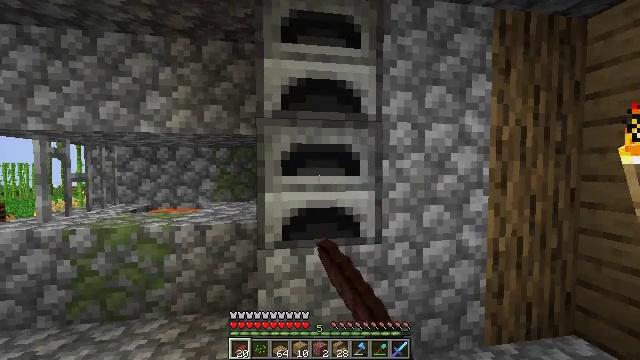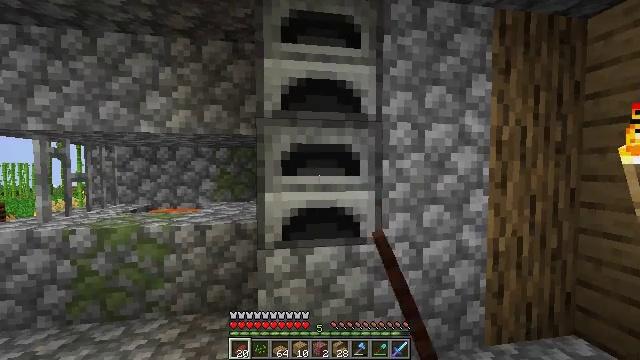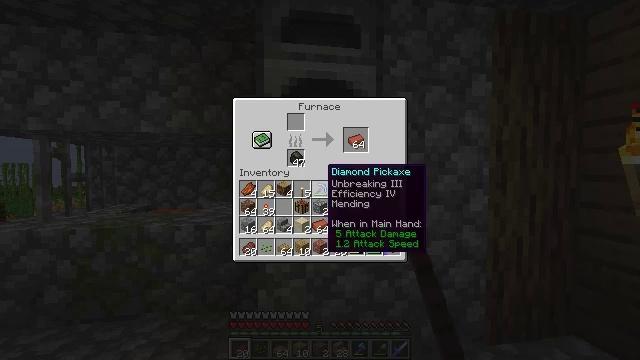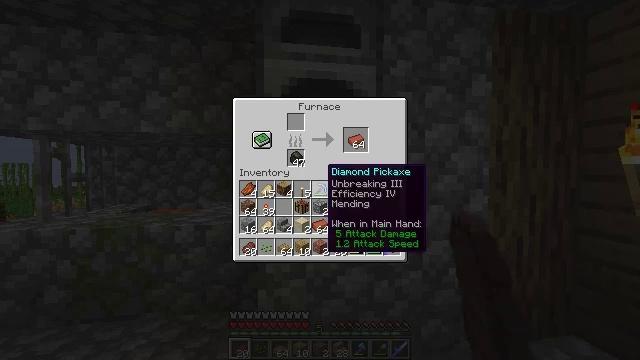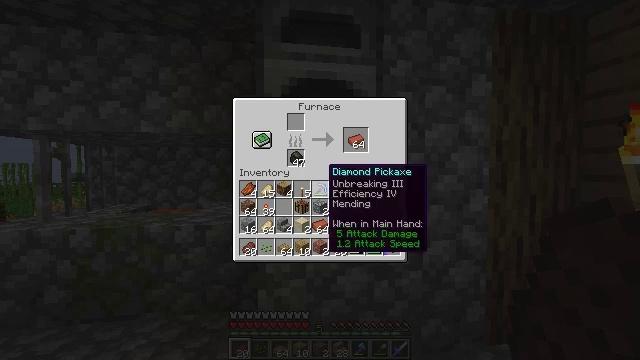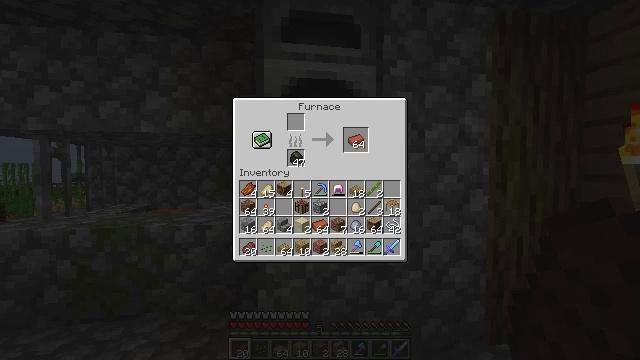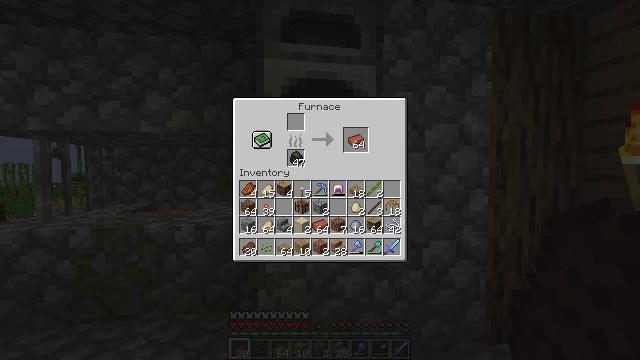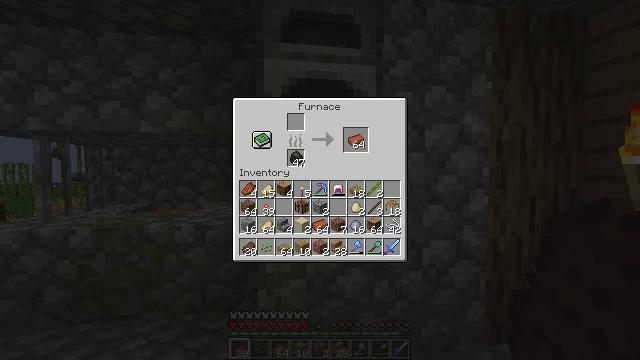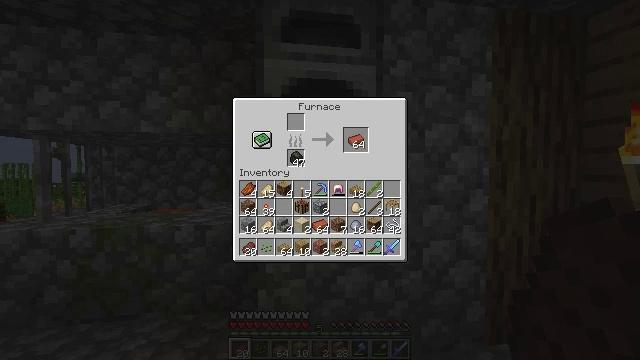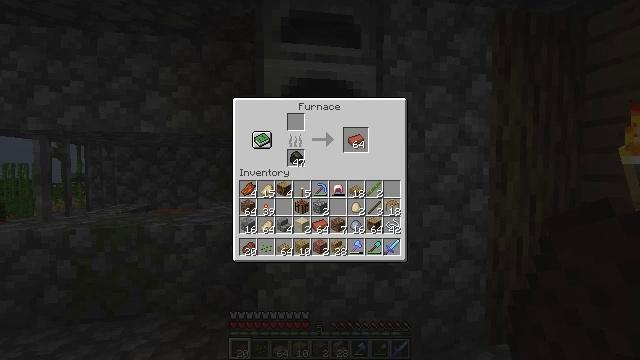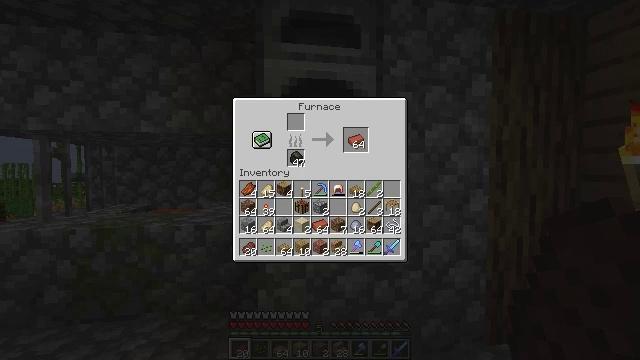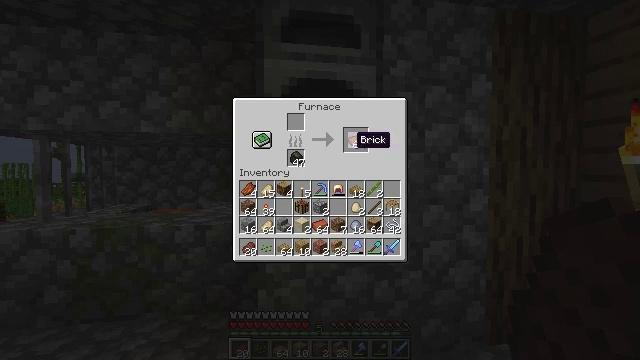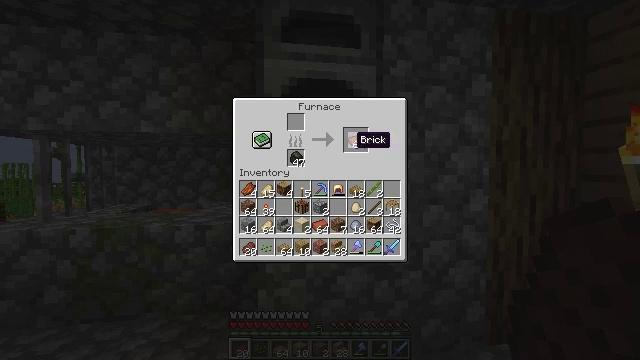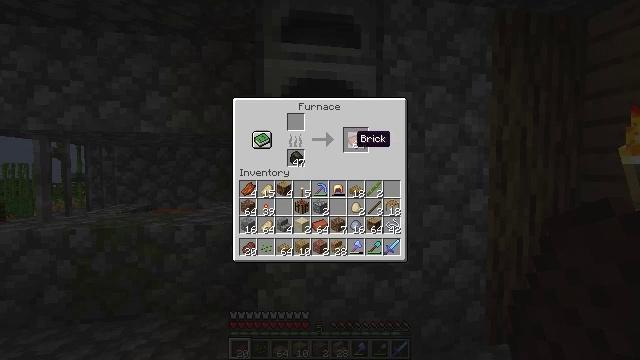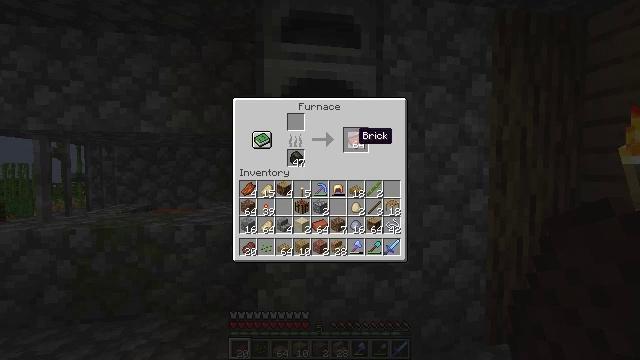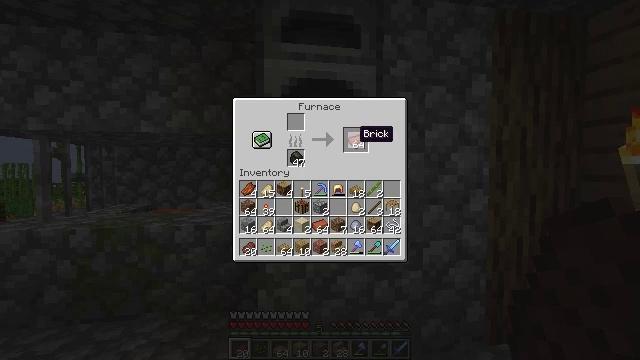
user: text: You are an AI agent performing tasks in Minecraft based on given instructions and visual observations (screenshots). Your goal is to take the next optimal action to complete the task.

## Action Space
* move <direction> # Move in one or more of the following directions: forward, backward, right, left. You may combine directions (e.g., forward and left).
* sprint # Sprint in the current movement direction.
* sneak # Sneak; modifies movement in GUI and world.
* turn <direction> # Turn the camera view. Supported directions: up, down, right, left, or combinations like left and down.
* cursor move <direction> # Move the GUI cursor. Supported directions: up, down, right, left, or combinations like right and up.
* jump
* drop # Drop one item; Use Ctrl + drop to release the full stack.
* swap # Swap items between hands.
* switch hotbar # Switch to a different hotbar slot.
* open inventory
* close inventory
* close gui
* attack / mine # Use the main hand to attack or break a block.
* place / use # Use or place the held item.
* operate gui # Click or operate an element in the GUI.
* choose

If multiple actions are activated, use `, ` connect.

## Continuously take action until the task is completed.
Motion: motion action
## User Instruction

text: Turn clay into a brick by smelting it.
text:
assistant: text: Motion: no_op
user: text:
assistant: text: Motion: no_op
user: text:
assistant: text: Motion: no_op
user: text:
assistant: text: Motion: no_op
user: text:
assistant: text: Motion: cursor move right
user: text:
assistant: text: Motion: no_op
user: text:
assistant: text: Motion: no_op
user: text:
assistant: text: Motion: sneak
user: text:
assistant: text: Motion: sneak, cursor move up
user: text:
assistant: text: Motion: sneak, cursor move up
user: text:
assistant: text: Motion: sneak
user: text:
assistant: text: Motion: sneak
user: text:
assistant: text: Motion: sneak
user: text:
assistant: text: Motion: sneak
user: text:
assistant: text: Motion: sneak
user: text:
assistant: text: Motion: sneak, operate gui
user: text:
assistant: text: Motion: sneak, operate gui
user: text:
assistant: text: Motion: sneak
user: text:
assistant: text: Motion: sneak
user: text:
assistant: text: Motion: sneak
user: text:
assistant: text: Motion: sneak
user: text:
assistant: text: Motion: sneak
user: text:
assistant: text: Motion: sneak
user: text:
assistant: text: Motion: sneak, cursor move down
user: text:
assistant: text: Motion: sneak, cursor move down
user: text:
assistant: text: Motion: sneak, cursor move down
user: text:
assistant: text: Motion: sneak, cursor move down
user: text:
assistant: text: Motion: sneak, cursor move down
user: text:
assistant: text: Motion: sneak
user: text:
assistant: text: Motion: sneak